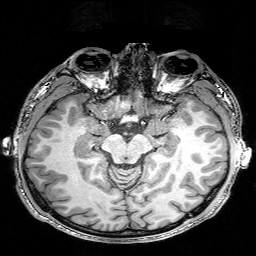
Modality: T1w
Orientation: coronal
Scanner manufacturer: siemens
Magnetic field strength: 3 T
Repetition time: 2.25 s
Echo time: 0.00418 s